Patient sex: M
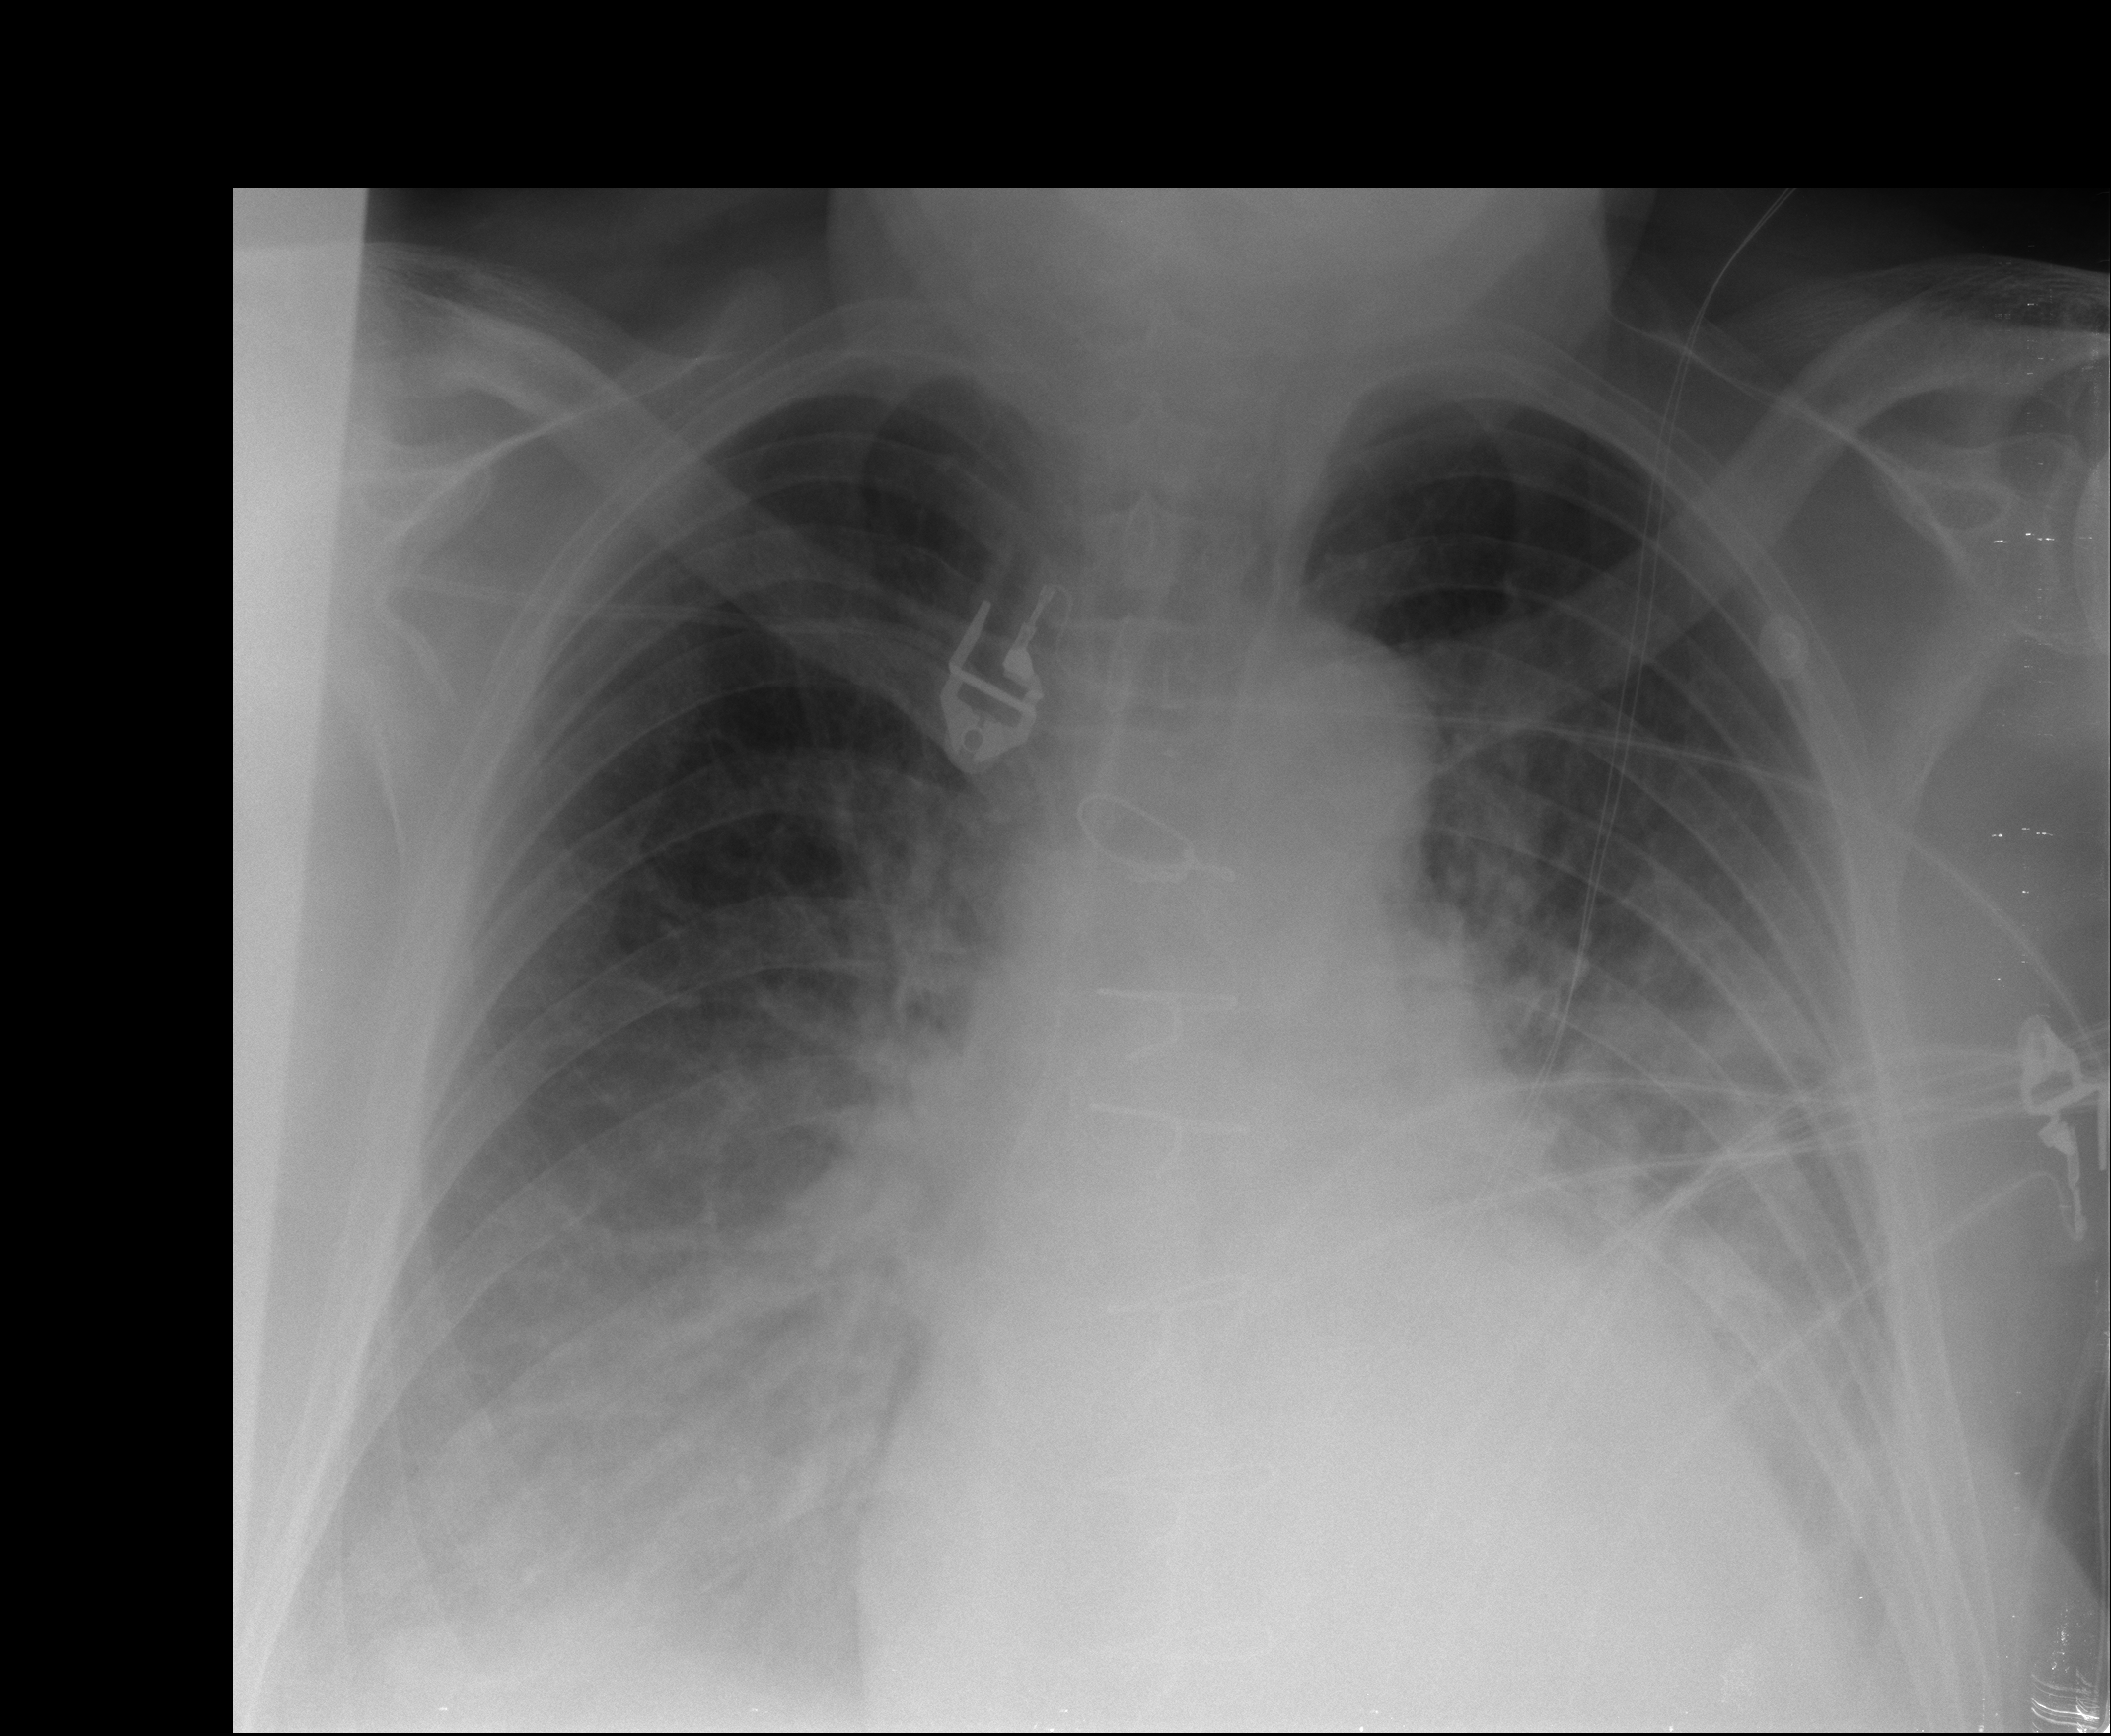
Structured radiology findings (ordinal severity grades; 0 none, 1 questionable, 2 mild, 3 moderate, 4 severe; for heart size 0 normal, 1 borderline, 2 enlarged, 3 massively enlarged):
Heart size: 2
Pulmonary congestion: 3
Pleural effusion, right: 2
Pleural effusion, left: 2
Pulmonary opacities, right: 2
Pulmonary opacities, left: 2
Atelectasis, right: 2
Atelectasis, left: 2